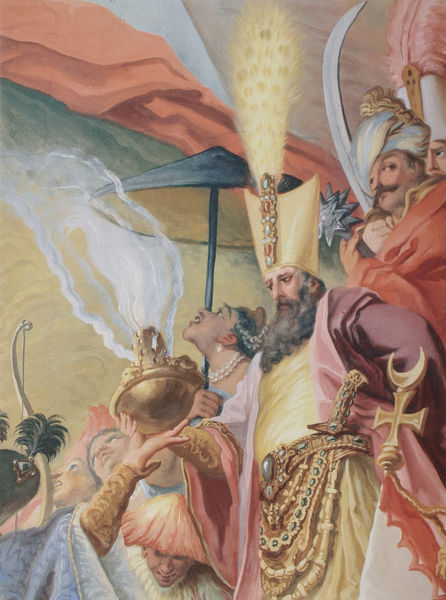
Titel: Die Menschwerdung des Herrn - Aus dem Gefolge der "Asia"
Künstler: Cosmas Damian Asam
Standort: Ingolstadt
Institution: Oratorium "Maria de Victoria"
Schlagwörter: blau, feder, gemälde, himmel, mann, umhang, weiß, frauen, gelb, grün, menschen, ausschnitt, bunt, frau, grau, hut, hüte, lampe, männer, schmuck, schwarz, dach, dame, gürtel, rot, schirm, sonnenschirm, tuch, haube, hochformat, malerei, bart, wand, barock, bibel, falten, federn, halten, tragen, hände, kirche, rauch, gold, mantel, stoff, decke, edelsteine, krone, perlen, rosa, kanne, kopfbedeckung, farbig, bogen, perspektive, stab, kette, lila, violett, figuren, dampf, bischof, kaiser, könig, papst, thron, detail, ornamente, wandgemälde, wandmalerei, faltenwurf, perlenkette, halskette, exotisch, griff, mond, gefäß, kreuz, orient, orientalisch, halbmond, mondsichel, schwert, säbel, waffen, ketten, herrscher, tizian, fragment, knauf, dunkelhäutig, sklave, untersicht, dolch, weihrauch, edelstein, reichtum, erscheinung, prozession, tiara, gurt, deckengemälde, fresko, turban, islam, sakral, bordeaux, ornat, osten, sultan, geist, würzburg, weihwasser, erdteil, rauchschwaden, frasko, wunder, tiepolo, türke, orientale, deckenfresko, kalif, osmanisches reich, heilige drei könige, balthasar, kaspar, melchior, myrre, baltasar, orientalen, flaschengeist, pfauenfedern, oriantalisch, krne, vorheng, melchor, rauchfass, weihraucht, heilige drei könig, die drei weisen, weichrauch, gini